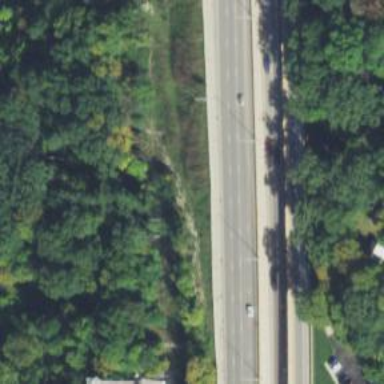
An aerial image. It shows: Trunk highway.